Interaction volume radius: 5 \u00c5
Interaction volume height: 30 \u00c5
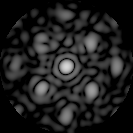
Disorder parameter: 0.4093